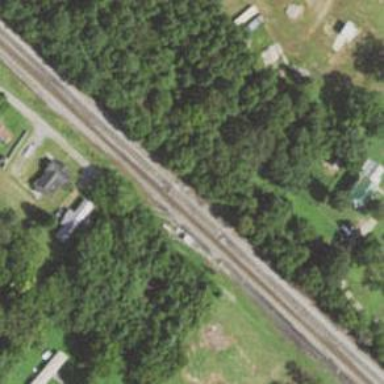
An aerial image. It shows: Railroad crossover.